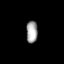
Tissue: lung
Cell type: Endothelial cells
Senescence score: 0.5747
Nuclear area (px): 247
Mean DAPI intensity: 160.895